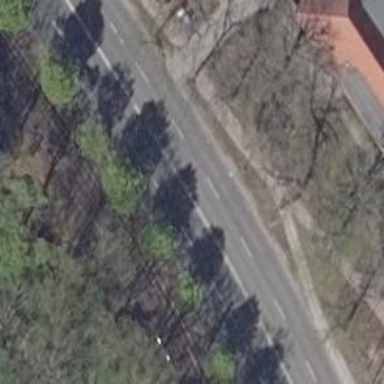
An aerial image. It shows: Row of deciduous broadleaved oak trees.